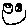
Label: smiley face